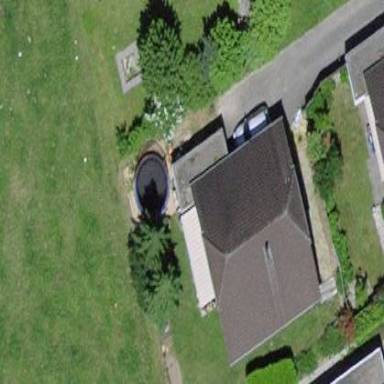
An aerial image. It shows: House with half-hipped roof shape.